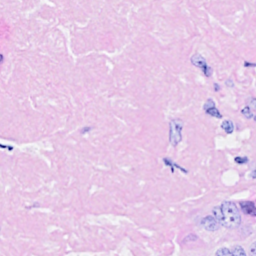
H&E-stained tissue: Breast